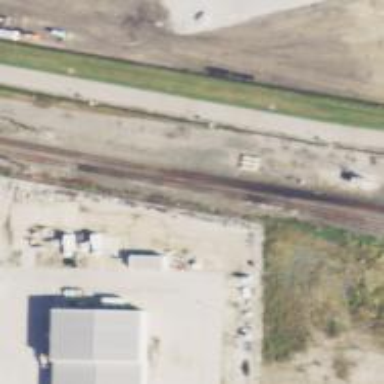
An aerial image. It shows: Railway junction.